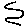
Label: zigzag